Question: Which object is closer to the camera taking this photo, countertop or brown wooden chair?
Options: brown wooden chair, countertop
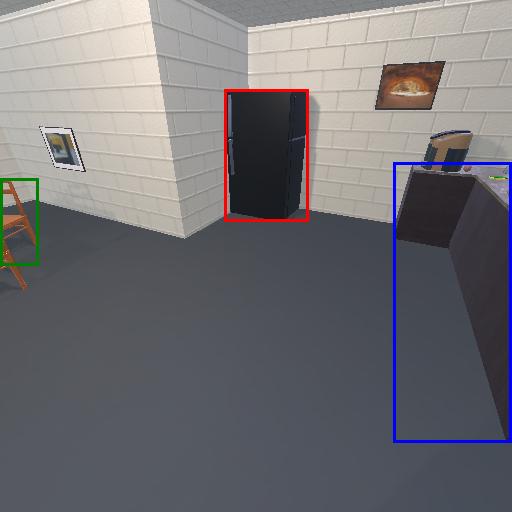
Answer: brown wooden chair